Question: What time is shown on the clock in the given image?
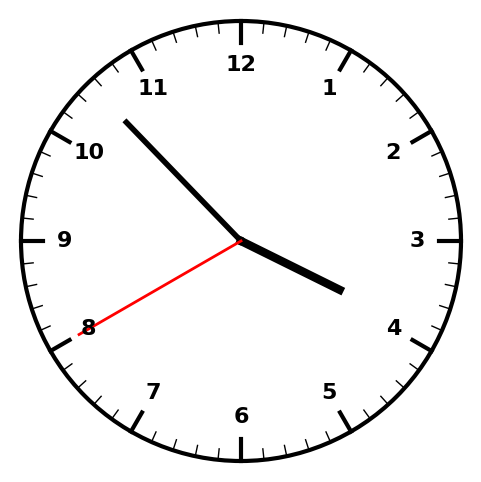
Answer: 03:52:40